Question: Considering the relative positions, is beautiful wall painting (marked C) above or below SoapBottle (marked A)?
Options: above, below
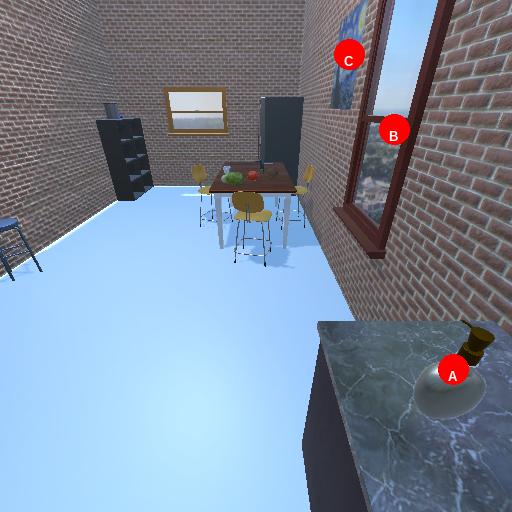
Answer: above